Interaction volume radius: 5 \u00c5
Interaction volume height: 50 \u00c5
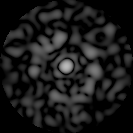
Disorder parameter: 0.8161